Field crop: maize
Growth stage: 2
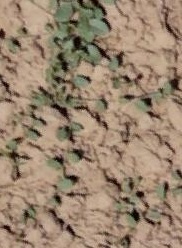
Species: convolvulus